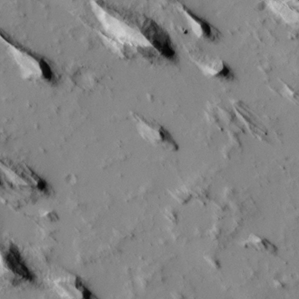
Label: non_frost